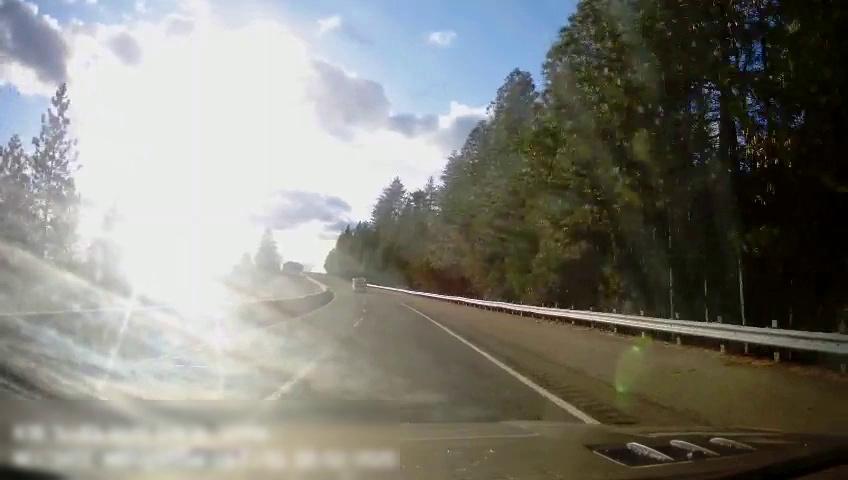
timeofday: Day
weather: Sunny
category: Drivable Space
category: Vehicles | Van
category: Lanes | Current Lane
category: Lanes | Alternate Lane